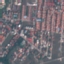
Land use / land cover: Residential